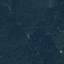
Land use / land cover: Forest